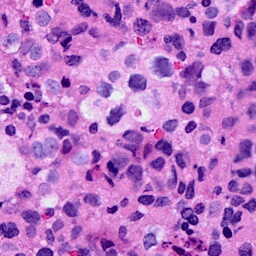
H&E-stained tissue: Breast